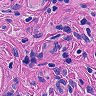
Metastatic tissue present: yes